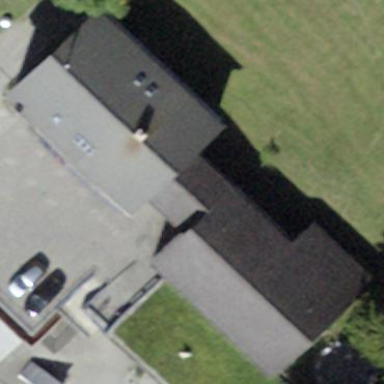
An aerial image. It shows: School building.